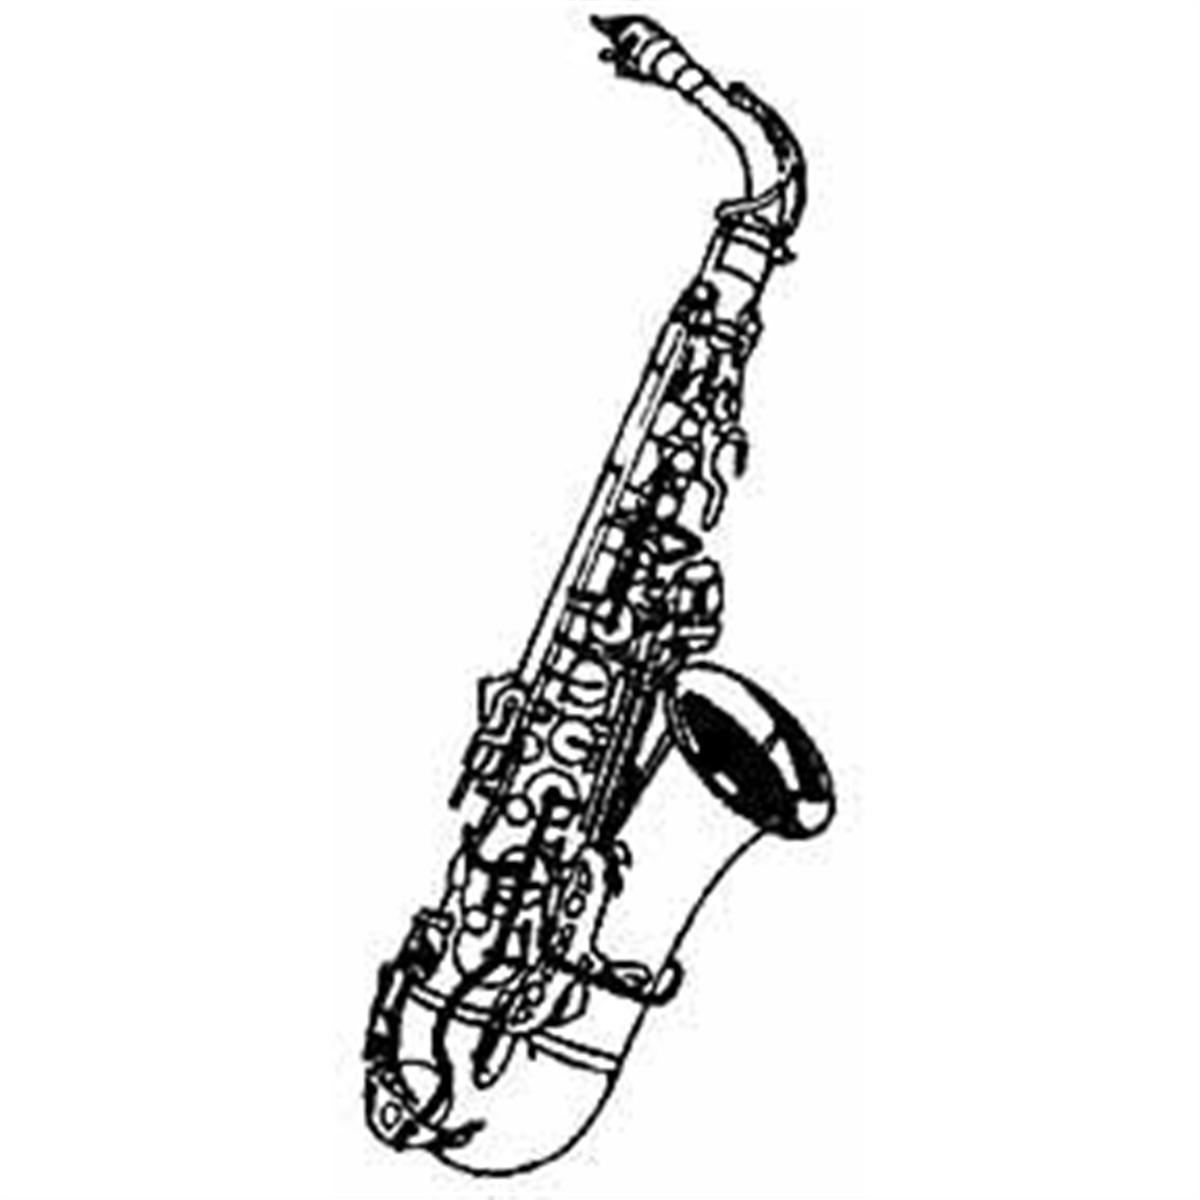
Label: sax, saxophone